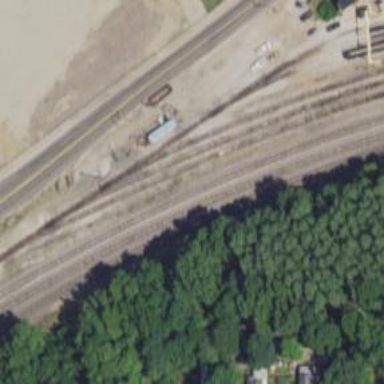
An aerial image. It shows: Railway yard.